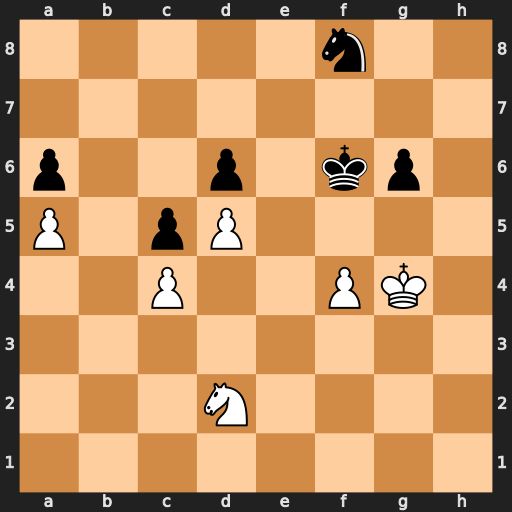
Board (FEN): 5n2/8/p2p1kp1/P1pP4/2P2PK1/8/3N4/8
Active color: w
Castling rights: -
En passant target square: -
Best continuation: Ne4+ Ke7 Kg5